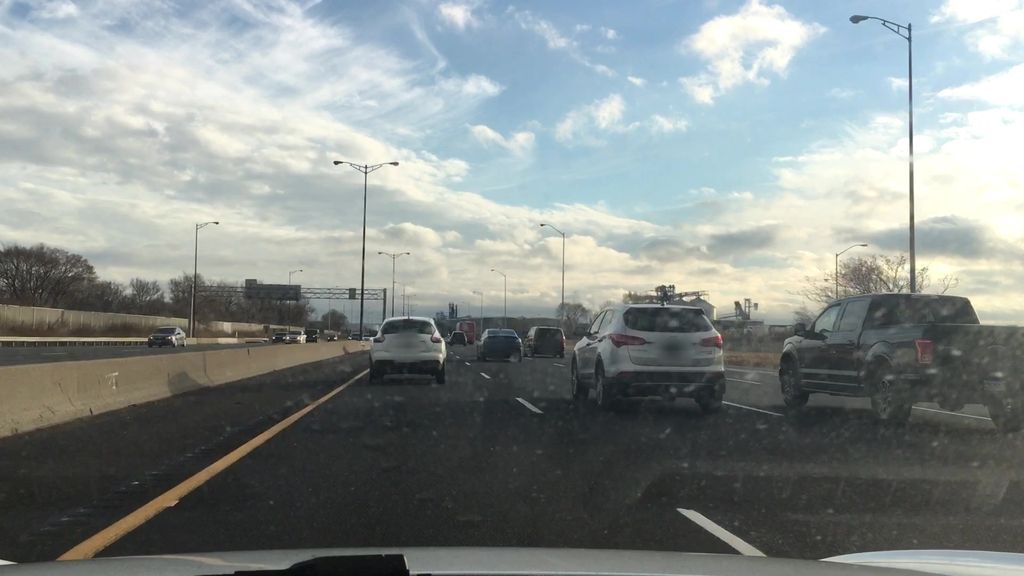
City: hamilton